Question: I'm building a list of Months I'm using as headers for a table in a JSP.
What I'm doing is comparing what the month is I'm getting from the database and iterating or "trying" to all the way up to that month. In the case, the Month is November
The problem is I'm only able to build a list from October 2012 to October 2013
My logic looks sound, I'm not sure what else I can try.
Starting point and compare..From the database the key is
'''
int effortYear = 2013
Calendar max = Calendar.getInstance();
max.set(effortYear,8,1,0,0,0);
for (ItemUnitBean item: scheduledBeans)
{
ItemUnitBean bean = new ItemUnitBean();
for(Entry<Date, ItemPhasing> en : item.getScheduledItemByMonth().entrySet() )
{
System.out.println( "KEY= " + en.getKey() ); // KEY =2013-11-01
if ( en.getKey().compareTo(max.getTime()) > 0 )
{
max.setTime(en.getKey());
}
}
finalScheduledBeans.add(bean);
}
'''
Now Building the list:
'''
TreeSet<Date> scheduledMonthList = new TreeSet<Date>();
Calendar temp = Calendar.getInstance();
temp.set(effortYear-1,9,1,0,0,0);
do
{
scheduledMonthList.add(temp.getTime());
System.out.println("montList= " + temp.getTime() );
temp.add( Calendar.MONTH, 1 );
} while( temp.compareTo(max) <= 0 );
'''
This is what the logger spits out:

Can anyone see why Nov is not being added to the list??
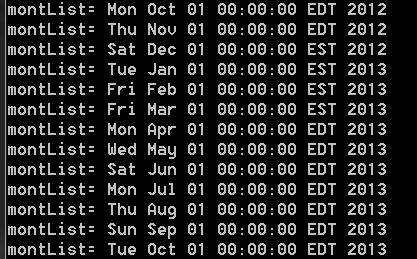
Answer: You're starting your loop with a calendar set to now, and where you reset the year, month, date, hour, minute and second. But you don't set the milliseconds to 0.
So once you reach October, you add one month, and obtain November . And November is bigger than November .